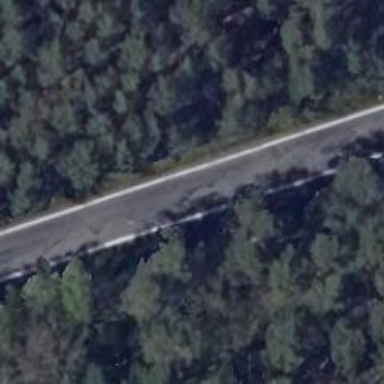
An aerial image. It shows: Secondary road.